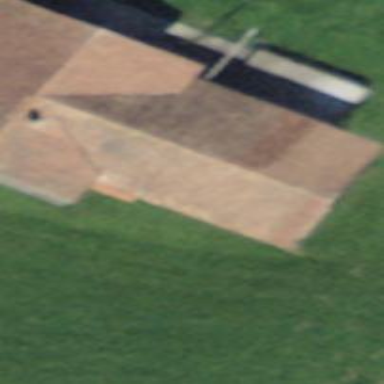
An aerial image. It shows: Farm building.